Question: My menu contains two build options:
- -
<URL>
If i select (then , ), the running executable does not contain my code logic, or visual form changes.
If i select (then , ), my changes exist in the executable.
It's almost as though doesn't the , but instead builds something else.
In Visual Studio 2010, does "" build the solution?
---
## Bonus Question
How do i customize the menu so it contains additional options that i'd like:

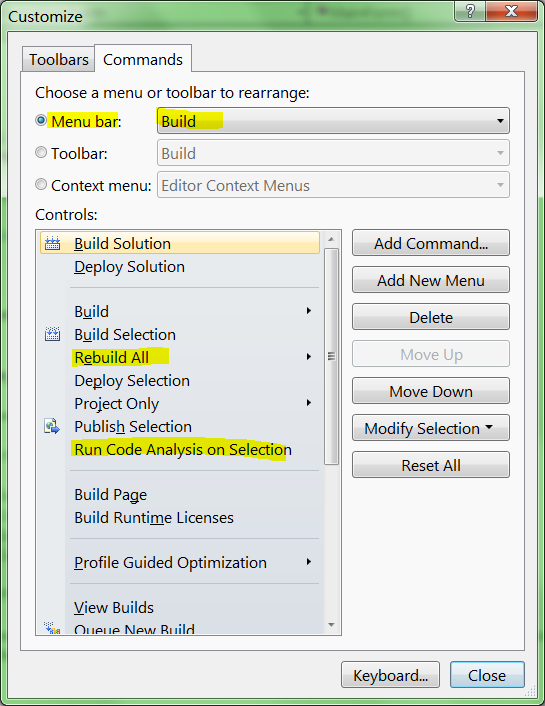
Answer: In any version of Visual Studio "Build Solution" means build solution. You might have invalid project configuration. Please, make sure that you have checked your project in Configuration Manager:
1. Select the solution node from the Solution Explorer
2. In the Project menu select Properties
3. On the left select Configuration Properties
4. Ensure all project in the solution have the Build column checked
<URL>